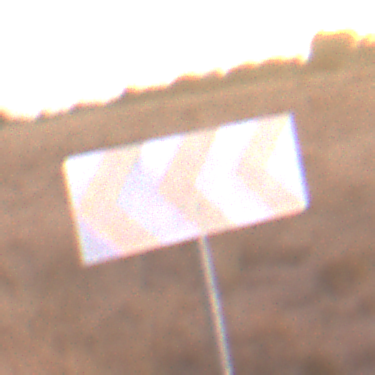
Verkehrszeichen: RichtungstafelnInKurvenGrossRechts
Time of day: SunriseSunset
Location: Outdoor (Nature)
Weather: PartlyCloudy
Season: NotSpecified
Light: Natural